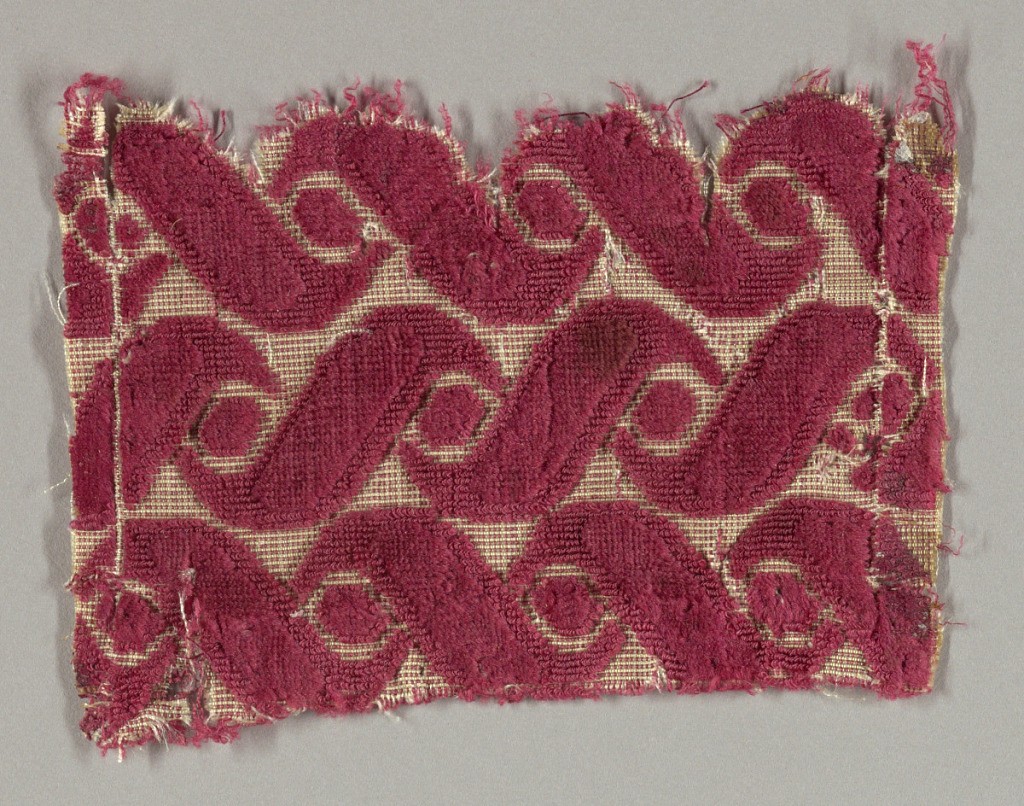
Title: Fragment
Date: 16th century
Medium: silk Technique: supplementary warp pile (velvet)
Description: Fragment of dark magenta cut velvet against white background in rows of repeated "S-shaped" pattern forming columns.